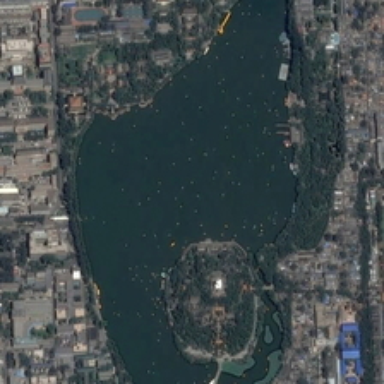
A lake with black water in the middle .